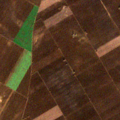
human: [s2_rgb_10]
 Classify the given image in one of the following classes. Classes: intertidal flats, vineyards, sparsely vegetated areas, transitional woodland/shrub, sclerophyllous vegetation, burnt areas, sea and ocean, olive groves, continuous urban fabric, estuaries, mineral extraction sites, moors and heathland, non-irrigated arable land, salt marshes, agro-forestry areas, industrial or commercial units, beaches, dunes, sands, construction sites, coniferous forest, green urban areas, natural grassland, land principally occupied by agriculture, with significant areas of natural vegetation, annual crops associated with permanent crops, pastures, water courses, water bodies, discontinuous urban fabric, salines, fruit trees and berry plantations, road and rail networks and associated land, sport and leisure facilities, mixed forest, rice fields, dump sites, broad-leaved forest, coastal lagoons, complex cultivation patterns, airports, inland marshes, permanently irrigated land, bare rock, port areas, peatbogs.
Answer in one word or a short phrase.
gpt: non-irrigated arable land